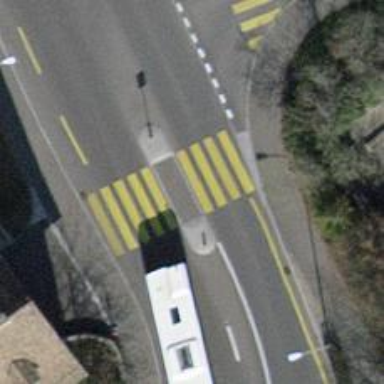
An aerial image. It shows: Kerb barrier.